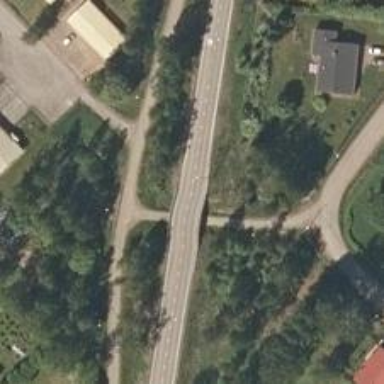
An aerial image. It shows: Secondary road bridge with asphalt surface. It has separate sidewalk and cycle track.